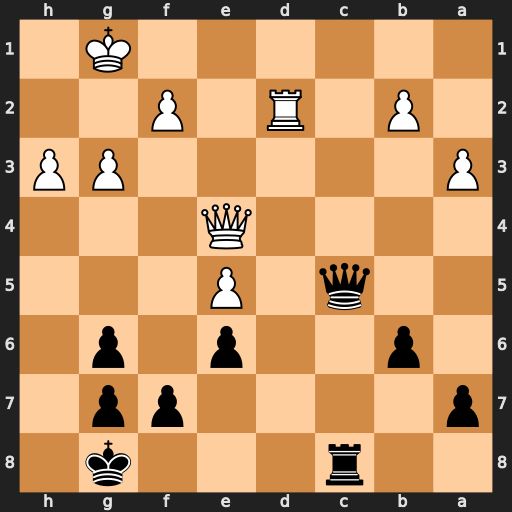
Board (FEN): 2r3k1/p4pp1/1p2p1p1/2q1P3/4Q3/P5PP/1P1R1P2/6K1
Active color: b
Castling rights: -
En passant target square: -
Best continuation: Qc1+ Kg2 Qxd2